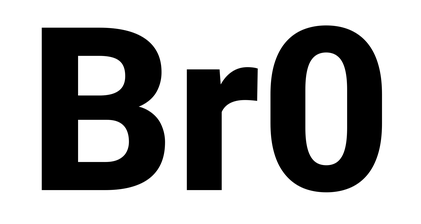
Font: Roboto_ExtraBold